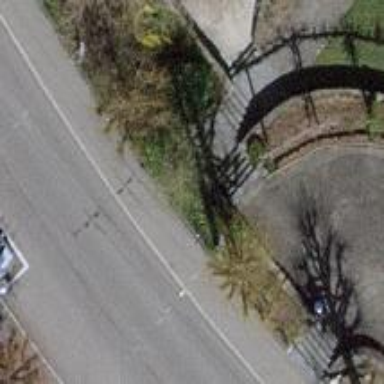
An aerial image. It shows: Road with steps.